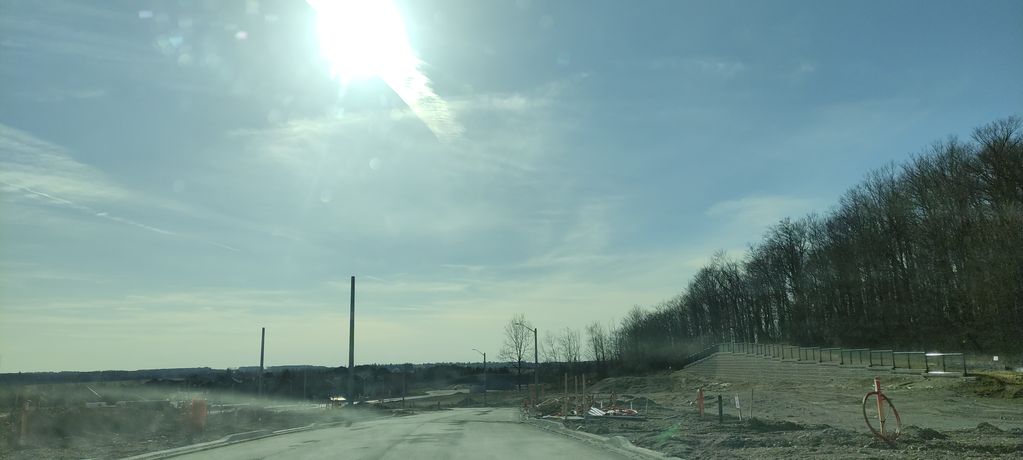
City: kitchener-waterloo